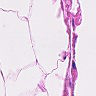
Metastatic tissue present: no